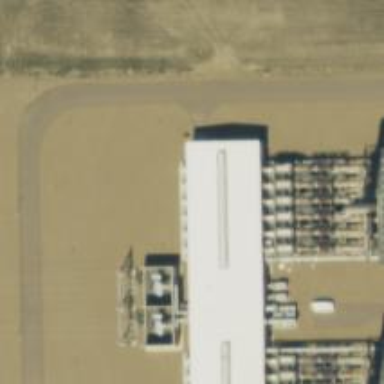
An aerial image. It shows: Gas-powered generator.